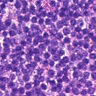
Metastatic tissue present: no